The picture encodes a bearing's raw vibration samples as pixel intensities in a 2-D grid. Based on the visible evidence, which condition applies: normal, inner_race, outer_race, ball?
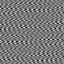
Answer: outer_race